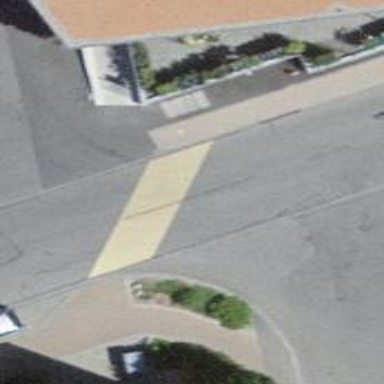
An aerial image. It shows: Bollard barrier.